四年级 · 算术
有 840 个桃子, 平均分给 56 只猴子, 每只猴子可以得到多少个桃子? 小晴用坚式计算出结果, 下面坚式中箭头所指的“ 56 ”表示 $(\quad)$ 。

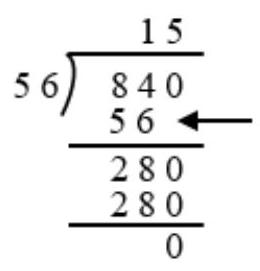
A. 已经分掉 560 个桃子
B. 已经分掉 280 个桃子
C. 已经分掉 56 个桃子
答案: A
解析: 答案: A

【分析】桃子的总个数 $\div$ 平均分的猴子数 $=$ 每只猴子可以得到的个数;

除数是两位数的除法, 先看被除数的前两位, 前两位数不够除, 看被除数的前三位数, 除到被除数的
哪一位, 就在那一位上面写商, 求出每一位商, 余下的数必须比除数小; 依此选择即可。

【详解】 $56 \times 10=560$ (个)）, 即坚式中箭头所指的“ 56 ”表示已经分掉 560 个桃子。故答案为: A

【点睛】熟练掌握三位数与两位数的除法计算是解答此题的关键。